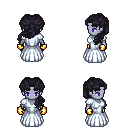
a pixel art fantasy rpg character, female body template, dark elf, purple skin, underdress, metal pants, raven princess hairstyle, gold gloves, four views (front, back, left, right), 2x2 character sprite sheet, small pixel art, hard edges, no anti-aliasing